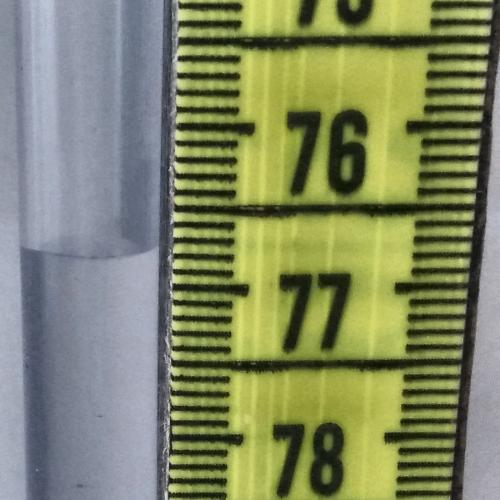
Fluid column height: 76.8 cm